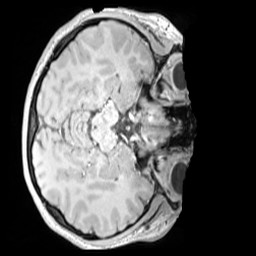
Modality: MP2RAGE
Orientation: axial
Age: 13
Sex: female
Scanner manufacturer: siemens
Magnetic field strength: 3 T
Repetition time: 4 s
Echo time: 0.00303 s